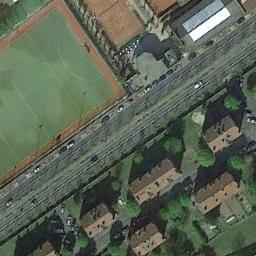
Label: freeway